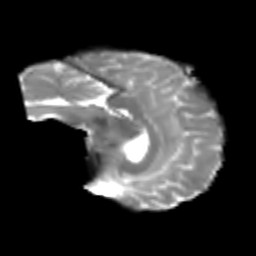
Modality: T2w
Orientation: sagittal
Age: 29
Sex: male
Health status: healthy